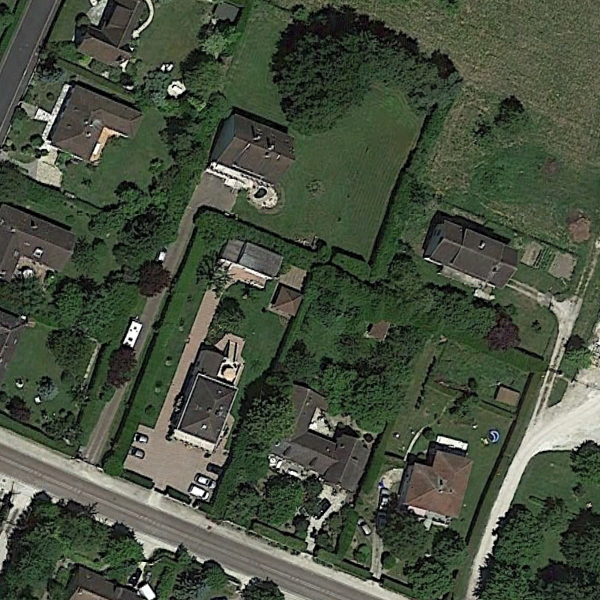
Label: MediumResidential